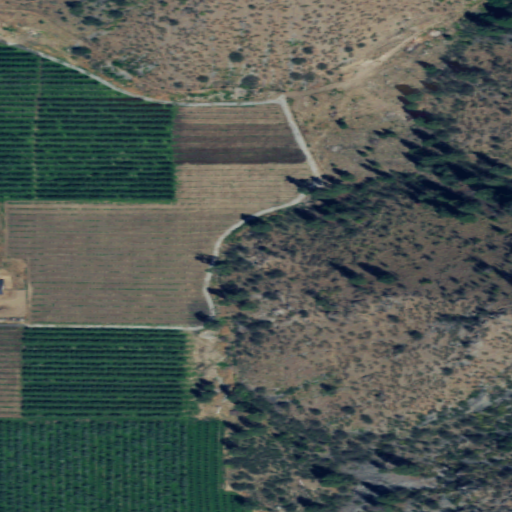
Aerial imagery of valley in Washington named Dissmore Canyon containing shrub, cultivated crops, grassland, evergreen forest, pasture, and open development